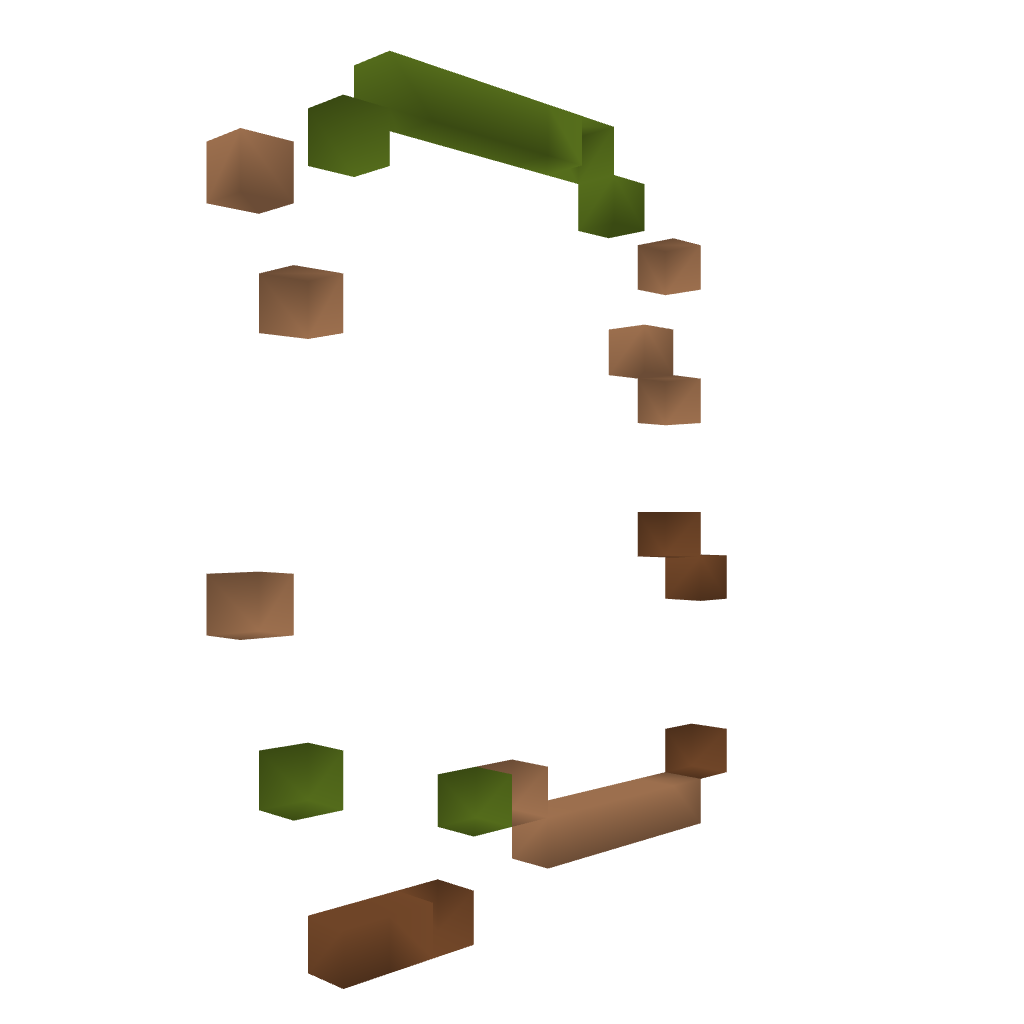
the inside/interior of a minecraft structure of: Link 8-Bit Style